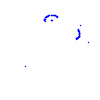
Particle: kaon